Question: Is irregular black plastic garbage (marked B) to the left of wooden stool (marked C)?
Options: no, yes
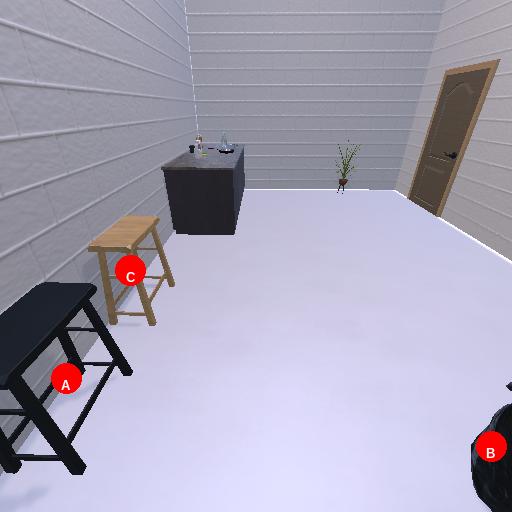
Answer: no